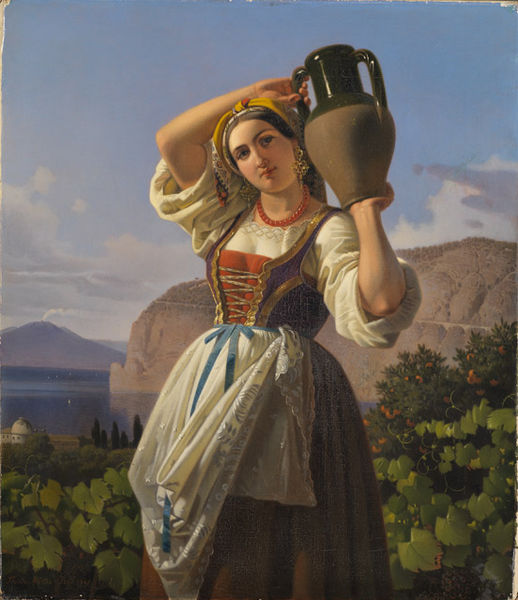
Titel: Italienisches Mädchen mit Wasserkrug
Künstler: Theodor Leopold Weller
Standort: Karlsruhe
Institution: Staatliche Kunsthalle Karlsruhe
Schlagwörter: baum, berg, blau, blätter, felsen, gemälde, himmel, kopf, laub, meer, wasser, wolken, bäume, grün, landschaft, mädchen, see, frau, kleid, licht, nase, ohrring, schmuck, weiss, haus, rot, wolke, haube, schleife, jung, arm, arme, augen, falten, portrait, porträt, natur, spiegelung, rauch, sonne, schnur, ohrringe, blatt, person, pflanzen, schulter, arbeit, früchte, kanne, krug, ton, trauben, vase, aussicht, orangen, orangenbaum, schürze, küste, magd, italien, mieder, bäuerin, ernte, berge, gebirge, kette, farbe, naiv, fluß, blue, red, white, wein, dress, face, green, lady, painting, woman, yellow, kopftuch, gown, maid, brown, pot, junge frau, bucht, steilküste, zigeuner, vulkan, ranke, tracht, hand, cliff, clouds, sky, building, girl, house, landscape, mountain, mountains, ocean, sea, water, germany, island, trees, korsett, eyes, ribbon, forest, river, weinblätter, rebe, reben, weinrebe, color, korsage, dirndl, kurg, vesuv, wasserträgerin, weinberg, weinstöcke, ancient, leaves, neck, antique, corsage, kruf, apron, farm, volcano, böume, leaf, haartuch, colour, grapes, carry, rich, trägerin, jug, mider, traditionell, vine, greece, fruits, warm, belgium, jar, ethnic, yelow, lifting, oranges, fase, ear rings, wineyard, minorities, mediteranean, meidterranean, griechischer wein, weinkrug, byzantinische schönheit, ancinet, beautiful girl, red beads, schnut, blaaetter, 다, 항아리를 들고 있는 여성의 모습이다, 오래된 유럽의 복장을 입고있다, 항아리 형태가 특이하다, 과수원 안에서 일하는 여자처럼 보인다, 멀리 바닷가가 보인다, 하늘은 맑고 구름이 있다, 좌측 산의 정상에서 연기가 나는 것처럼보인다, drawing wter, drawing water, by the sea